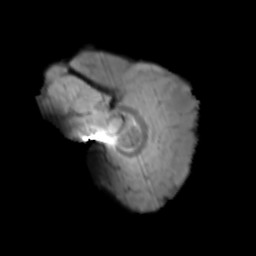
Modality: T2w
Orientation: sagittal
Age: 13
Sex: male
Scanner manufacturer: siemens
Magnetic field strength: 3 T
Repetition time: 3.8 s
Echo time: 0.07 s